Question: As part of a larger macro Excel retrieves .dat files from a folder. After a crash and rebooting, the macro no longer works and seizes up upon trying to refresh.
<URL>
There was also changes in security upon reboot where I had to enable all macros to be able to step though this current one.
I have double checked to make sure the path is correct and the files are still there.
Updated code and ended up crashing for unrelated memory issue. Fixed the memory problem and now won't run and is giving the same error code and message as before even with updated code. Current code which will run through the first loop but fails on the second.

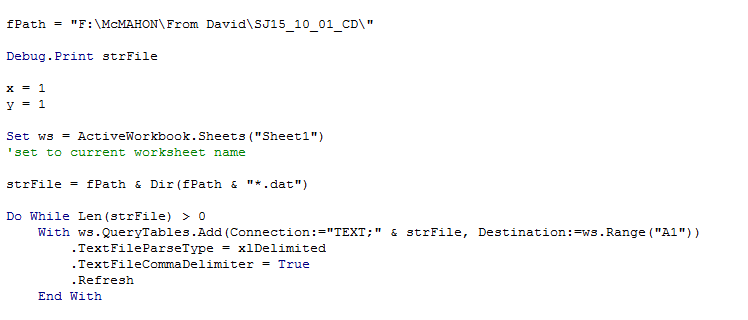
Answer: If I am not mistaken, Dir just returns the filename found within that directory and not the full path to that file. What likely happened is your directory was initially set to F: so the macro used this as the default path when searching for the file. The best way to do this would be to store your directory in a constant string, and then append the two together. Something like this:
'''
Const fPath as String = "F:YourPathHere"
strFile = fPath & Dir(fPath & "*.dat")
Debug.Print strFile ' Just to make sure it is setting properly.
'''